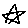
Label: star